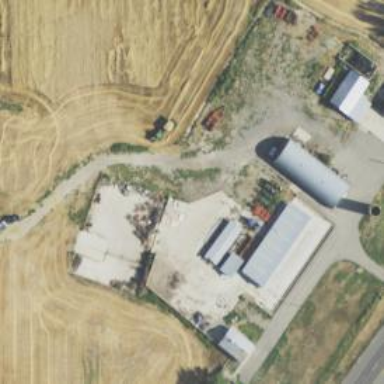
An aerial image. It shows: Farmyard area.